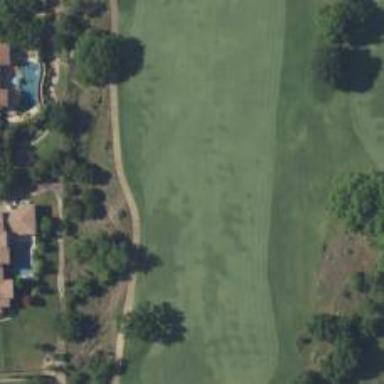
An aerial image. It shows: View of golf hole.